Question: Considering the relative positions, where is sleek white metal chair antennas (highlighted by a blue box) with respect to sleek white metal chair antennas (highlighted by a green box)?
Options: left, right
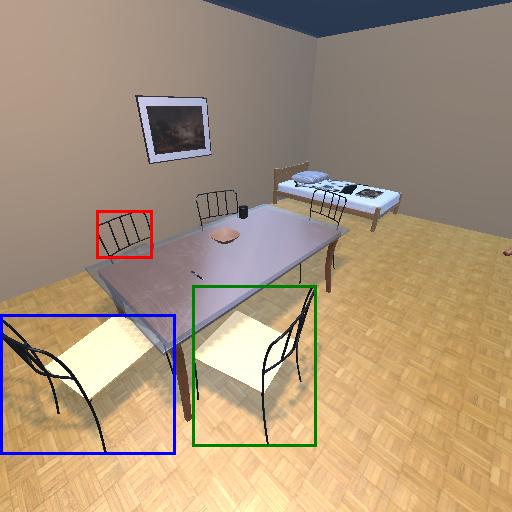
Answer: left